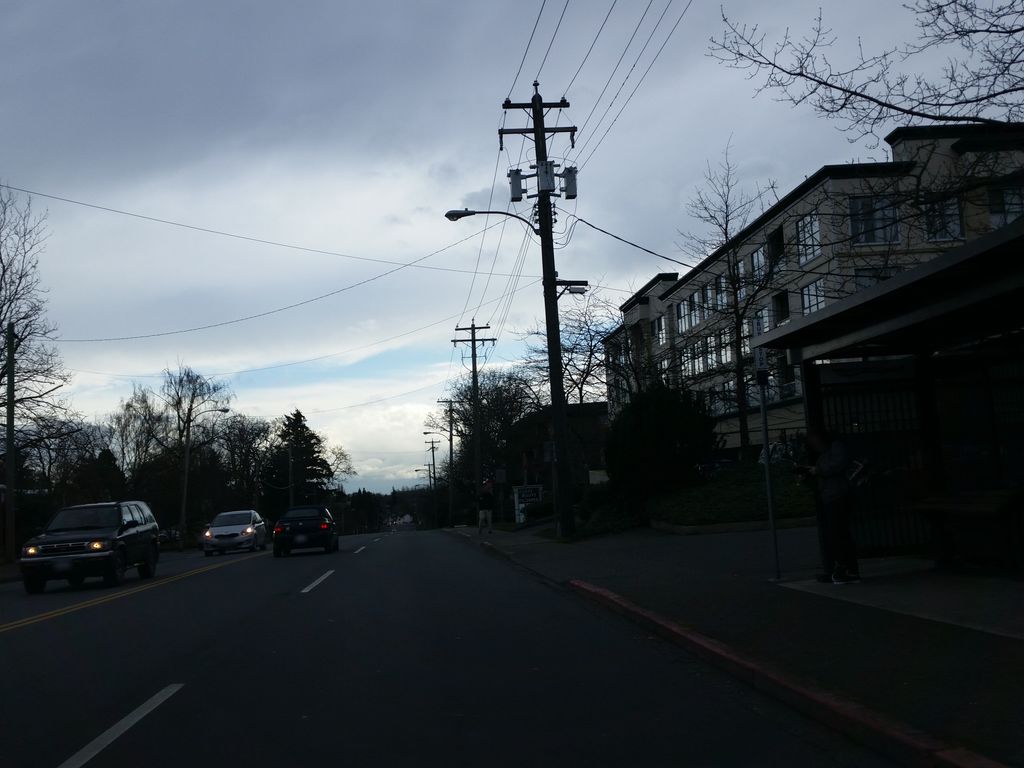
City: victoria